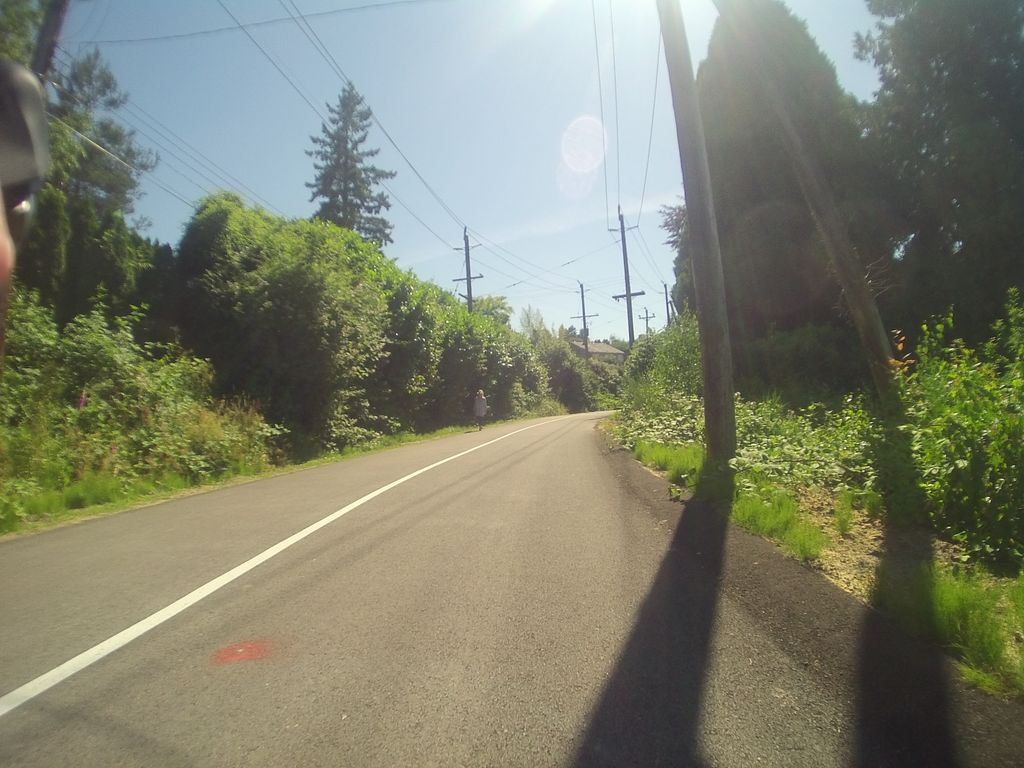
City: vancouver